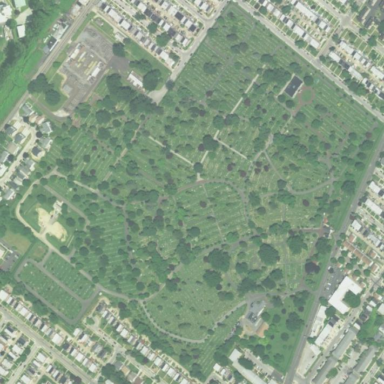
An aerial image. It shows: Cemetery.